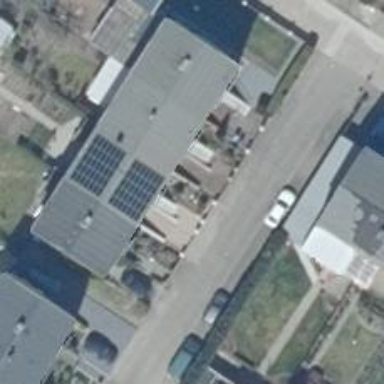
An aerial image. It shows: Small solar photovoltaic panel generator on the roof of building.